Question: I want to show the images that are on the phone to the user. but I want to show the user a preview of the images.

And when the user touches an image, I want to show a path of the image.
I have a button in my layout. how can show the images, when click the button.
'''
<?xml version="1.0" encoding="utf-8"?>
<LinearLayout xmlns:android="http://schemas.android.com/apk/res/android"
android:layout_width="fill_parent"
android:layout_height="fill_parent" android:orientation="vertical" android:background="@drawable/back_default">
<Button android:layout_width="wrap_content" android:layout_height="wrap_content" android:background="@drawable/button_pickimage" android:id="@+id/btn_pickimage"></Button>
</LinearLayout>
'''
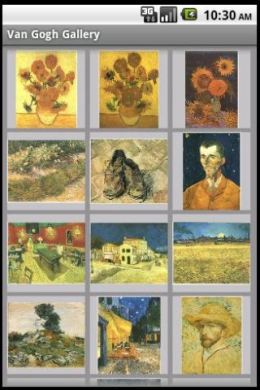
Answer: <URL>
This should offer a good starting point